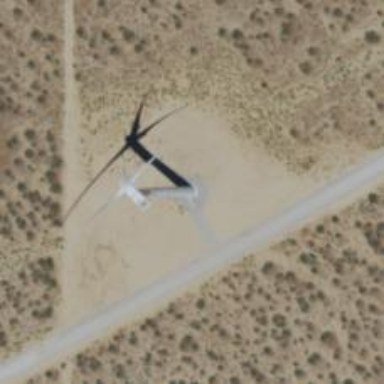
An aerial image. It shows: Wind generator of the horizontal axis type made by Vestas.